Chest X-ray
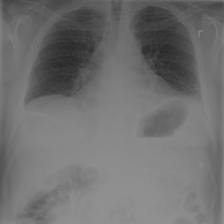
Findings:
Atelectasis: positive
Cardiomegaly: negative
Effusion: negative
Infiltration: negative
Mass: negative
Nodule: negative
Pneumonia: negative
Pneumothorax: negative
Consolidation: negative
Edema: negative
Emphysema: negative
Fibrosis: negative
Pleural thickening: negative
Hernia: negative